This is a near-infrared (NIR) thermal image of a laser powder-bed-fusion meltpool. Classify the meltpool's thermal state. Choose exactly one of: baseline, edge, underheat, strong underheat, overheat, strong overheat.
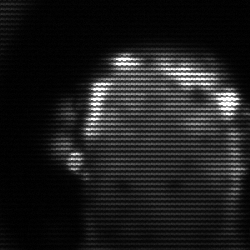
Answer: baseline